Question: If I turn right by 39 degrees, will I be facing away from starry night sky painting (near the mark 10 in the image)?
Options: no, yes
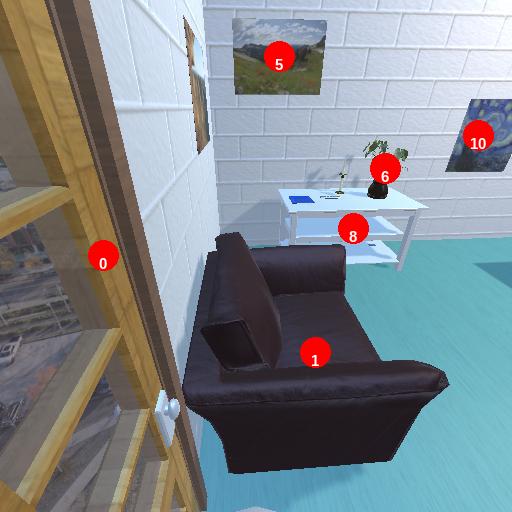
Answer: no